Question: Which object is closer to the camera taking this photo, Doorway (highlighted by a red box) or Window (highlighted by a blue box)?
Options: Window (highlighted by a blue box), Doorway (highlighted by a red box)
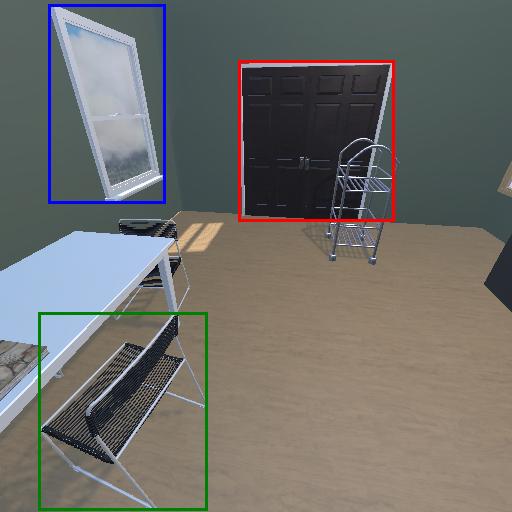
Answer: Window (highlighted by a blue box)